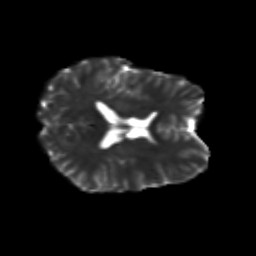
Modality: T2w
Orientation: axial
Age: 20
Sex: female
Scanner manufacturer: siemens
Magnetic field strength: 3 T
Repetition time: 3.5 s
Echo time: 0.125 s